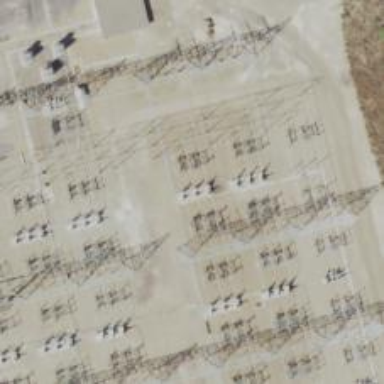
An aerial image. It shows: Switch for power supply.